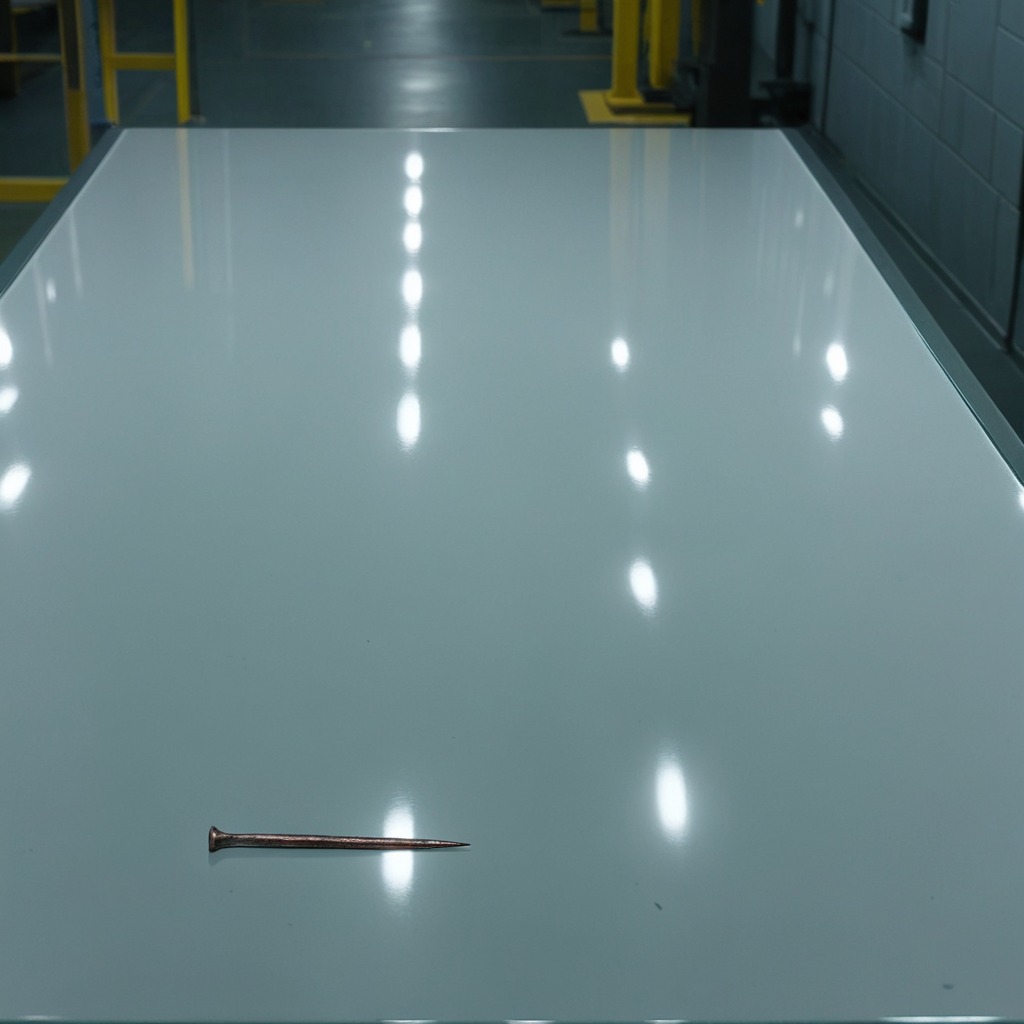
A iron nail lies on a high-gloss table in a ship maintenance bay industrial lighting.